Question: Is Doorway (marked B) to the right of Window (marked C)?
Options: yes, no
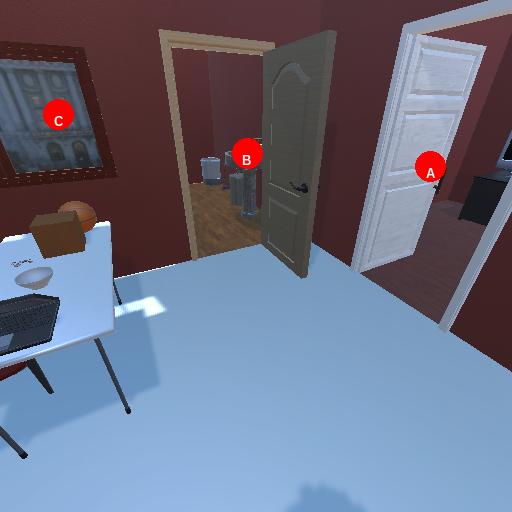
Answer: yes